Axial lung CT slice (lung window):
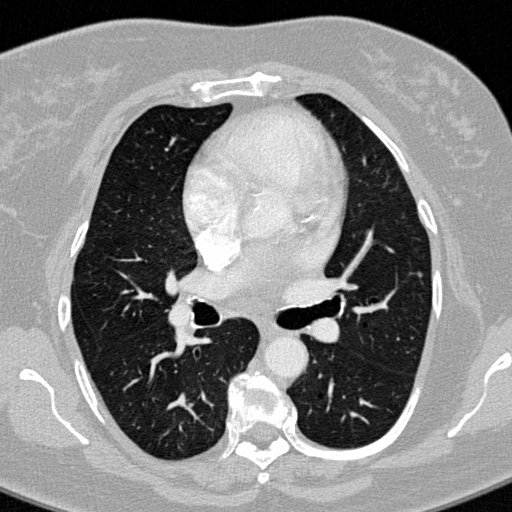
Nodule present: no